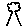
Label: tree